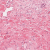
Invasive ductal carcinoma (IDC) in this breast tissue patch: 0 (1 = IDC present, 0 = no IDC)